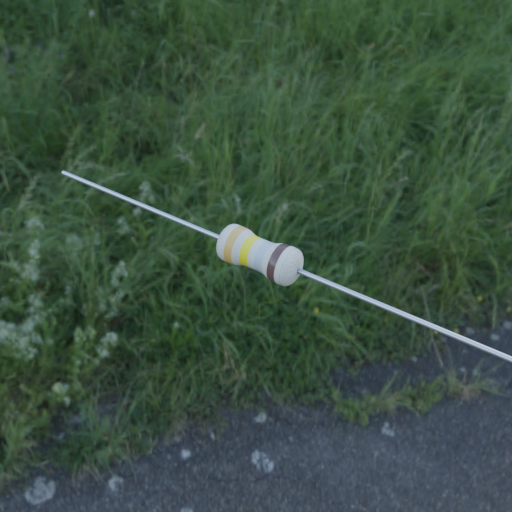
Resistor colour bands (in order): gold, yellow, silver, brown